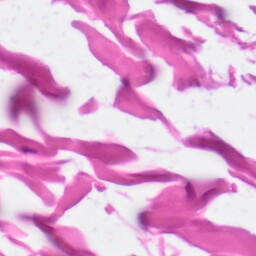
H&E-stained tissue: Skin